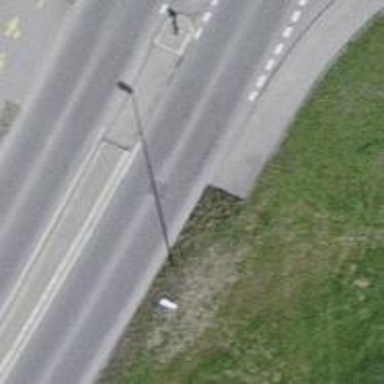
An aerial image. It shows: Kerb barrier.